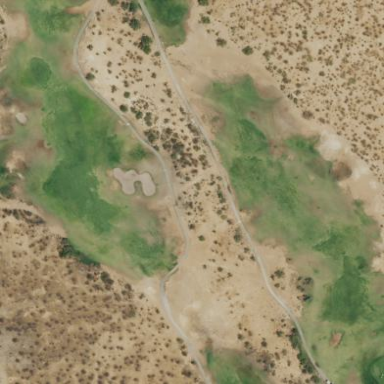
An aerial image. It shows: Designated golf cart path.